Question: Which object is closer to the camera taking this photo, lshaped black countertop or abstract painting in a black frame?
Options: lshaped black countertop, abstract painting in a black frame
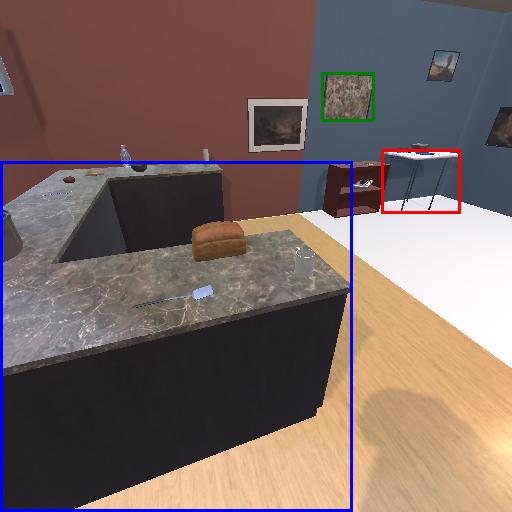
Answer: lshaped black countertop